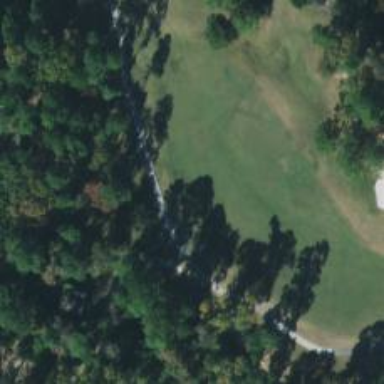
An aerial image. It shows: View of golf hole.